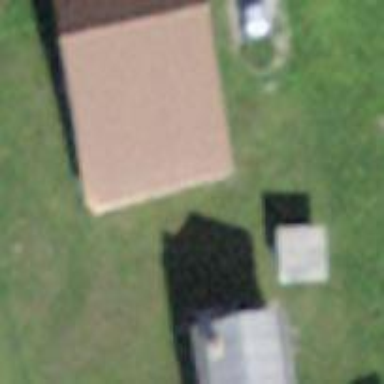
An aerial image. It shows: Simple house.